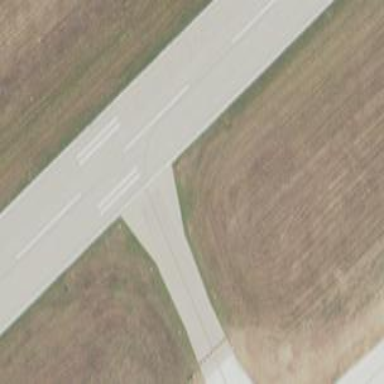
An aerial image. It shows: View of runway in airport.